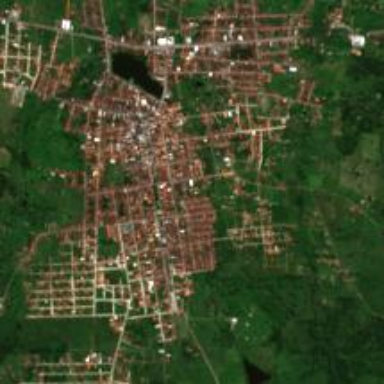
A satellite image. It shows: Town.